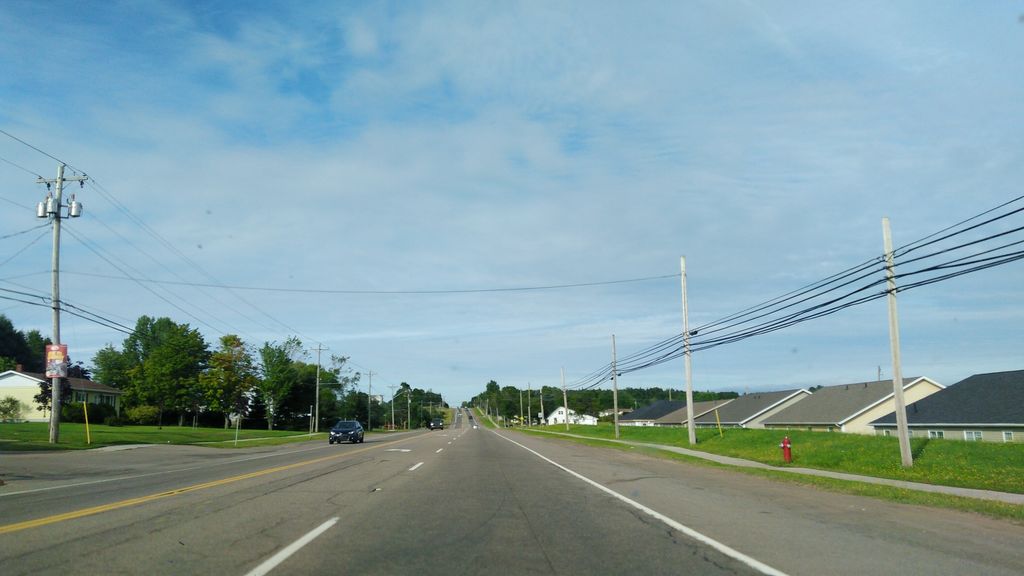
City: charlottetown